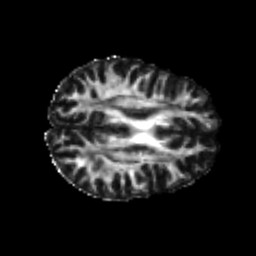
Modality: FA
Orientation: axial
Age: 22
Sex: female
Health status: healthy
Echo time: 0.074 s